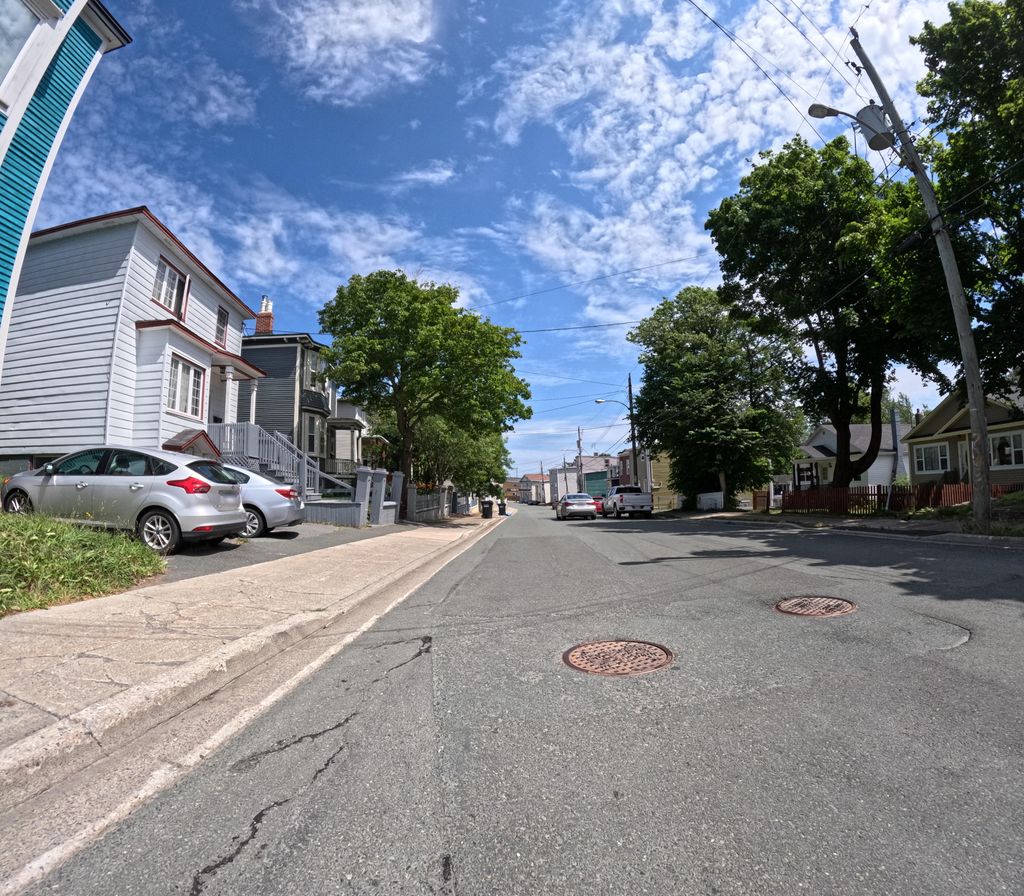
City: st_johns